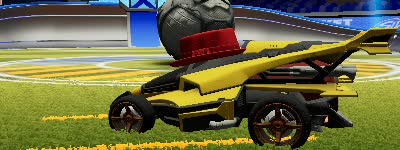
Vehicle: aftershock